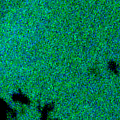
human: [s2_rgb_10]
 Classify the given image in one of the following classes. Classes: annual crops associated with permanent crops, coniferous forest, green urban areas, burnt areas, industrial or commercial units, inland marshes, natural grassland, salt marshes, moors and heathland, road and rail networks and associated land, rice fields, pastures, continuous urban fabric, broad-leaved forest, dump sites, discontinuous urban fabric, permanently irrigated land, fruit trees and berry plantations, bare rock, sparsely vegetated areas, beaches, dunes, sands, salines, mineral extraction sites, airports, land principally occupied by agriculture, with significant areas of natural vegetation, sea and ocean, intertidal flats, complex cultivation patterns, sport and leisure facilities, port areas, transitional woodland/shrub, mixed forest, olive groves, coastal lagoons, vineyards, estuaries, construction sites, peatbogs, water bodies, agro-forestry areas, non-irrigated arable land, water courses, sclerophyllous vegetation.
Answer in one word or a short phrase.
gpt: sea and ocean